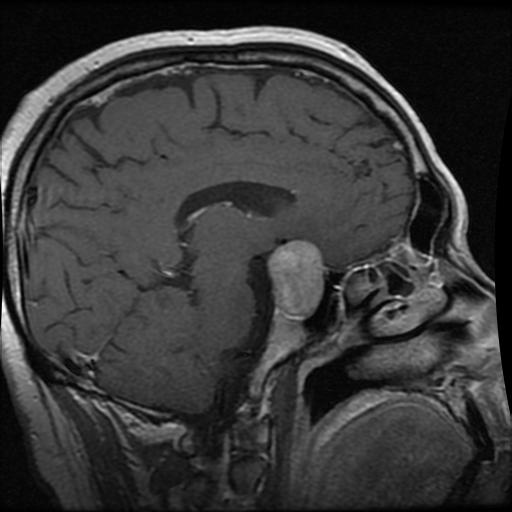
Label: pituitary